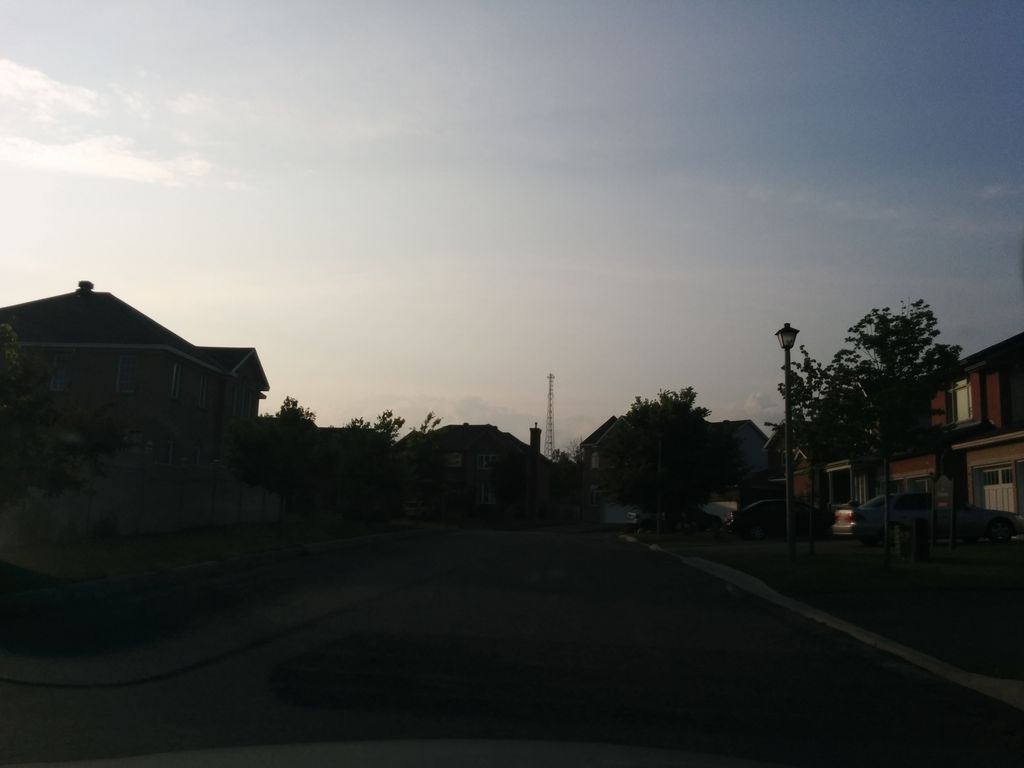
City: ottawa-gatineau